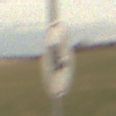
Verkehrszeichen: EndeUeberholverbotKraftfahrzeuge
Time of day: SunriseSunset
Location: Outdoor (Nature)
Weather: PartlyCloudy
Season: NotSpecified
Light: Natural